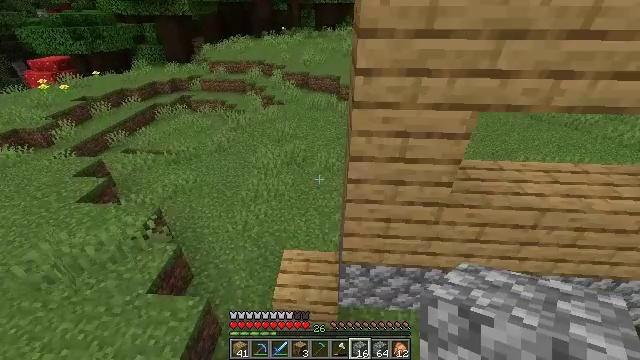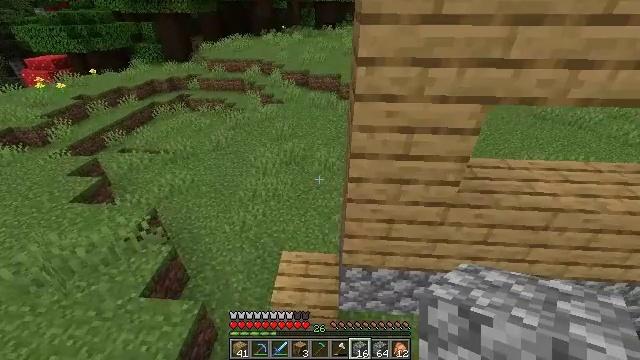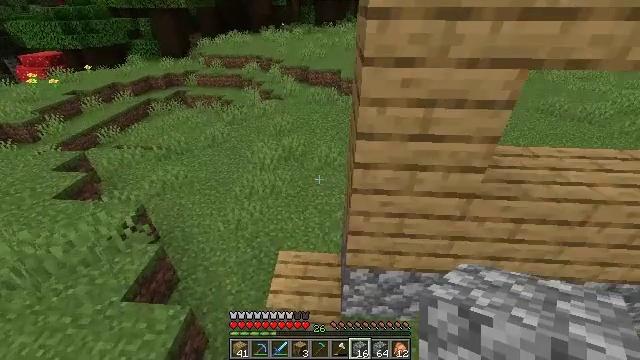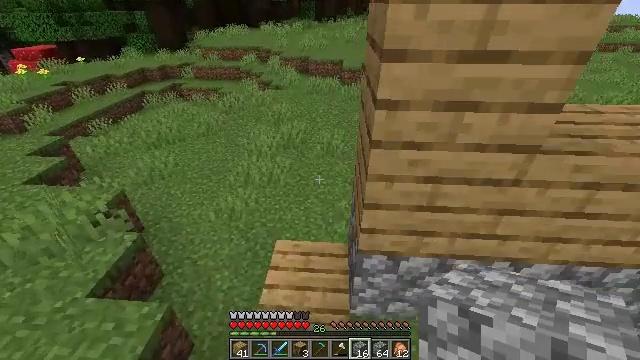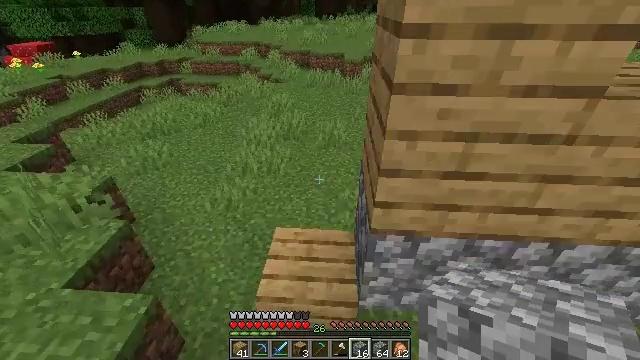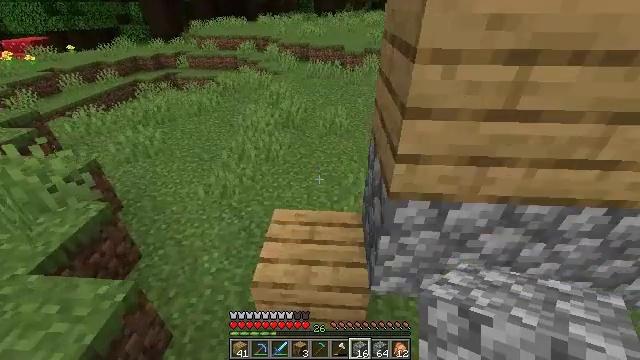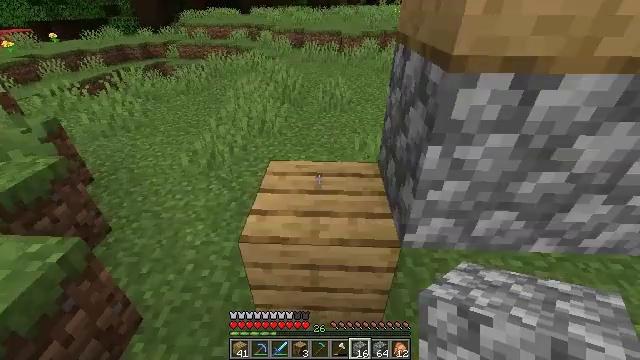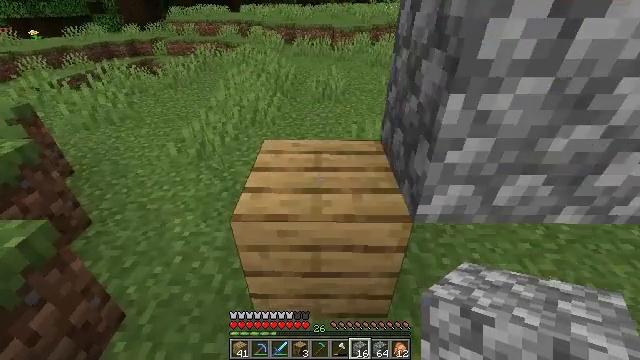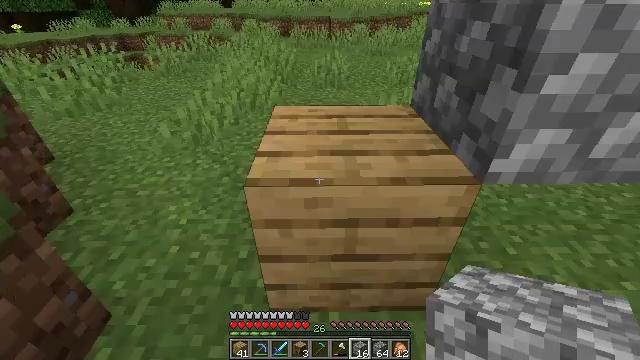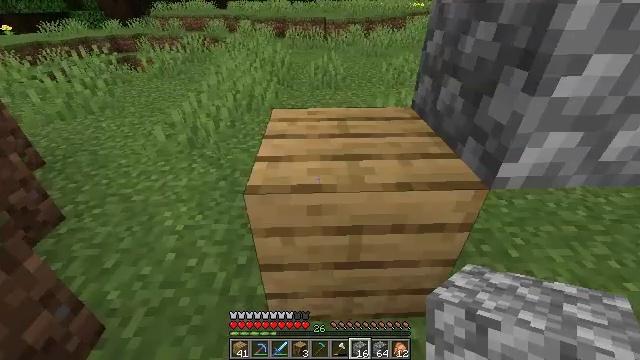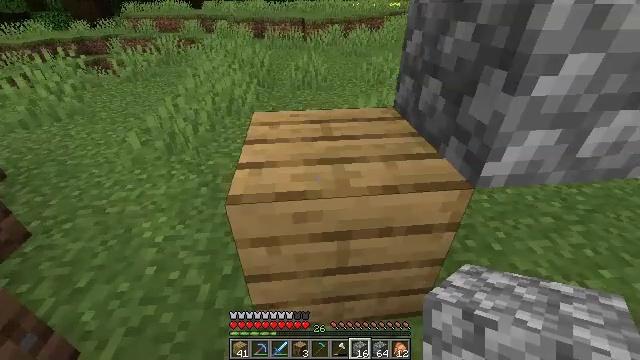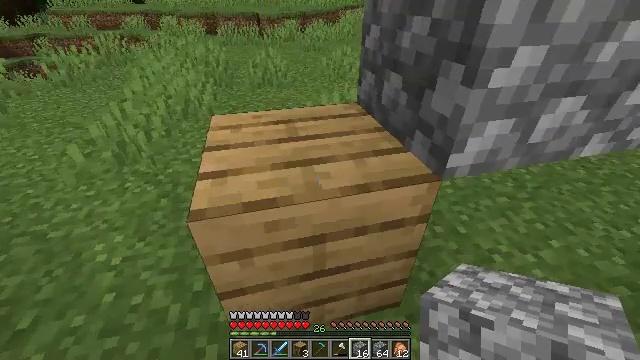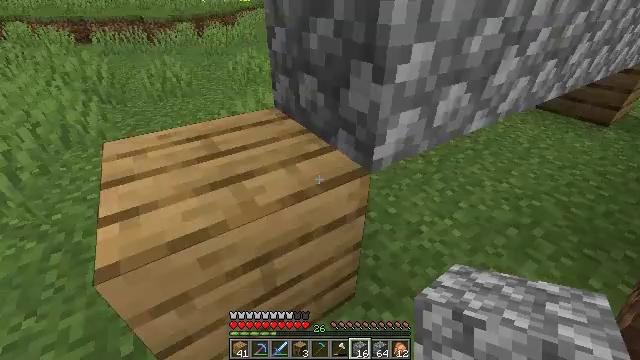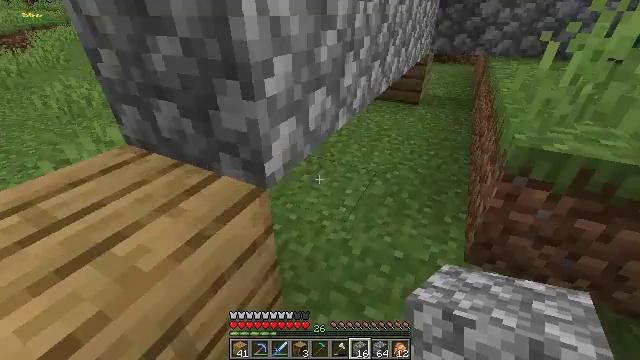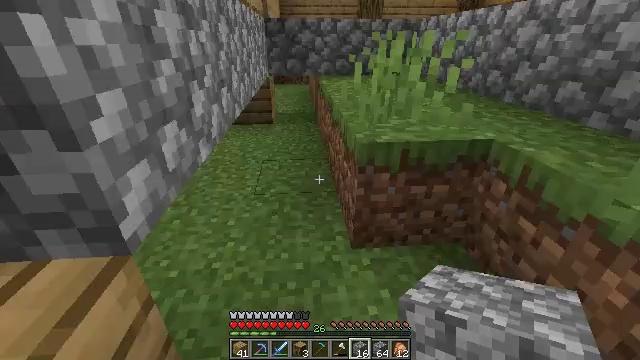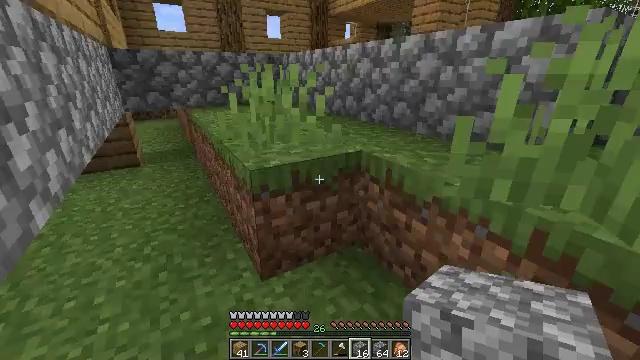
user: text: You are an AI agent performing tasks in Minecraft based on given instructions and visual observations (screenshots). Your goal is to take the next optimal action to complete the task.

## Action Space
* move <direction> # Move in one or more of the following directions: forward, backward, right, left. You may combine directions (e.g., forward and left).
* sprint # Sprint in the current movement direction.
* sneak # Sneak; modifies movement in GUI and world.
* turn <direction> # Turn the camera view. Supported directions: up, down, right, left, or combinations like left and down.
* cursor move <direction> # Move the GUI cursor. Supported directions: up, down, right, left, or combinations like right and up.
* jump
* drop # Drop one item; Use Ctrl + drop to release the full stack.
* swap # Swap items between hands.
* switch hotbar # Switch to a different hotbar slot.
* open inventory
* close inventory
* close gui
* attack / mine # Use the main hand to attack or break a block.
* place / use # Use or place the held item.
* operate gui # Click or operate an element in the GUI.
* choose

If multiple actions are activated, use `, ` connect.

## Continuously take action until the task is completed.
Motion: motion action
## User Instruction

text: Collect the grass from the surface.
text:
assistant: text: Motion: move left
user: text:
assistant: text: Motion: move left
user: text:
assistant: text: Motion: move left
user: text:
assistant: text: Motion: move left
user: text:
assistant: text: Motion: move left
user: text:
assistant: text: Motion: move left, turn right
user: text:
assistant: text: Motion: move left, turn right
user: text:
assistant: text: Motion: move left, turn right
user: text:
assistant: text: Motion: move left, turn right
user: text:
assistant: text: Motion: move left, turn right
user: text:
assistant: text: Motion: move left, turn right
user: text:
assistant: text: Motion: move left, turn right
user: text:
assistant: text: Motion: turn right and up
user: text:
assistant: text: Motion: turn right and up
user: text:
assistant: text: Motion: turn right and up
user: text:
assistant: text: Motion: turn right and up
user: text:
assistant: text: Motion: turn right and up
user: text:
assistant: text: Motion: turn right and up
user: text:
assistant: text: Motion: turn right
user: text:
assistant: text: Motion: turn right
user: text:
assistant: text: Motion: no_op
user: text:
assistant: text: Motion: no_op
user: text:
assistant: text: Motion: move forward
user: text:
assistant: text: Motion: move forward, turn right
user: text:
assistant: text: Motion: move forward, turn right
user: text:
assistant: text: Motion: move forward, turn right
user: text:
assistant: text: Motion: move forward, turn right, jump
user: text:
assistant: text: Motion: move forward, turn right, jump
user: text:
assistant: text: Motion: move forward and move right, jump
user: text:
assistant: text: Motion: move forward and move right, turn down, jump